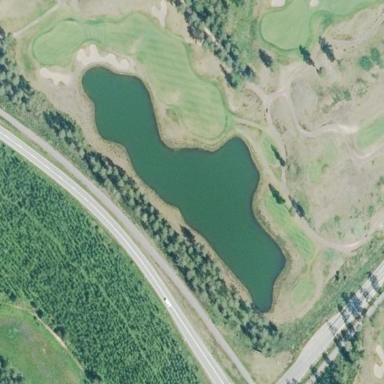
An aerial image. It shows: Picturesque scene of golf course with lateral water hazard.